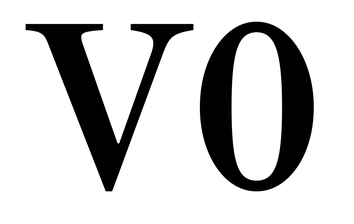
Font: LibreCaslonText_Medium